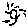
Label: sun